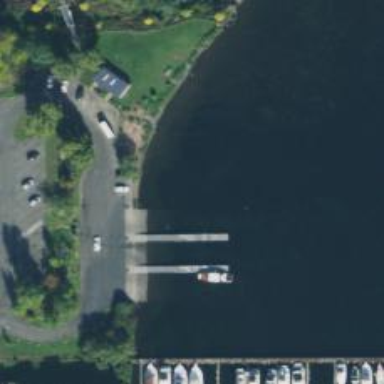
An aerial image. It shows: Slipway on leisure land.